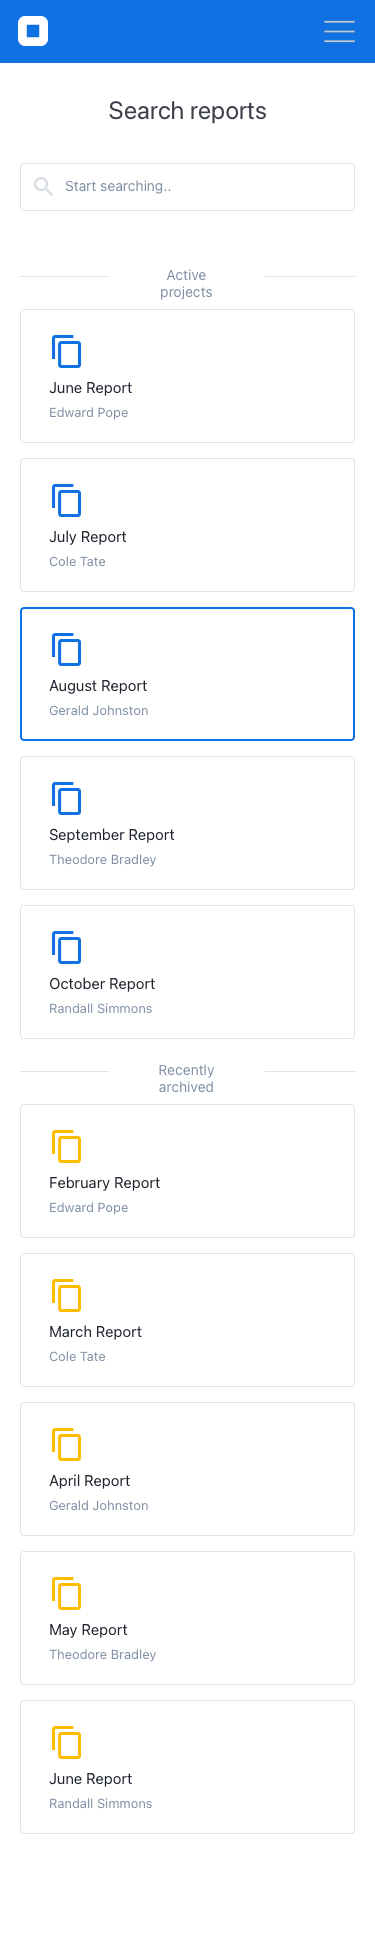
Text in this UI design:
June Report
Randall Simmons
May Report
Theodore Bradley
April Report
Gerald Johnston
March Report
Cole Tate
February Report
Edward Pope
Recently archived
October Report
Randall Simmons
September Report
Theodore Bradley
August Report
Gerald Johnston
July Report
Cole Tate
June Report
Edward Pope
Active projects
Search reports
Start searching..